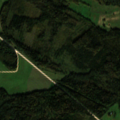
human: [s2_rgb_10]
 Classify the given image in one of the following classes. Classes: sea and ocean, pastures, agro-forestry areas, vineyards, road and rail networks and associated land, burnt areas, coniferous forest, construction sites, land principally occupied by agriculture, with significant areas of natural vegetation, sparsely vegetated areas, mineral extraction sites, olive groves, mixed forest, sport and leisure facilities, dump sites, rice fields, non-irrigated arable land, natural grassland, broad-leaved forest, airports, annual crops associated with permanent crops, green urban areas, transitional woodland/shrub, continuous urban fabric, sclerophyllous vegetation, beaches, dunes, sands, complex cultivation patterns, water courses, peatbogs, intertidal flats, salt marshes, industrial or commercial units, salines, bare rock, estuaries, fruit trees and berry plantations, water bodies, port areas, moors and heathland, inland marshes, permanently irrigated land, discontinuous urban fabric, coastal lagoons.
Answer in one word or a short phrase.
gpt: non-irrigated arable land, land principally occupied by agriculture, with significant areas of natural vegetation, broad-leaved forest, coniferous forest, transitional woodland/shrub